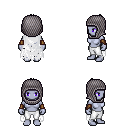
a pixel art fantasy rpg character, female body template, dark elf, purple skin, white tattered cape, white pants, black short mohawk hairstyle, chain hood, leather bracers, four views (front, back, left, right), 2x2 character sprite sheet, small pixel art, hard edges, no anti-aliasing